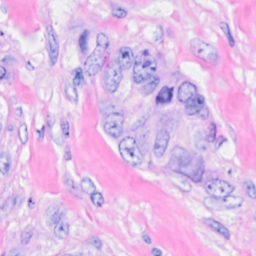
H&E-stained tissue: Breast